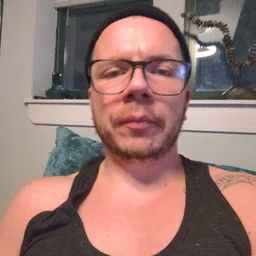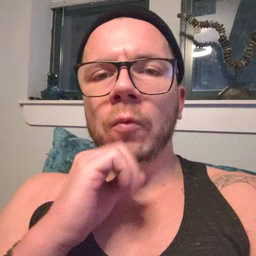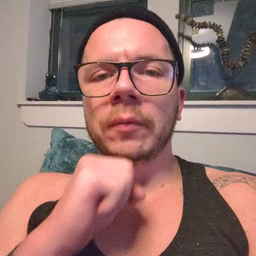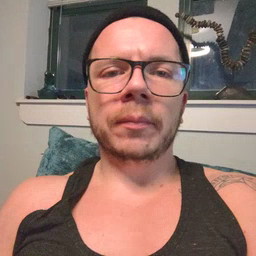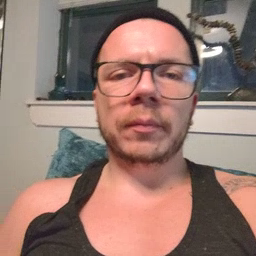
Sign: orange